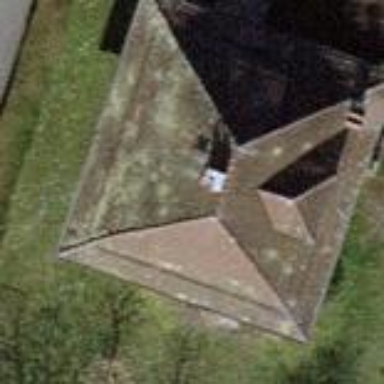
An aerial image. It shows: Apartment building with hipped roof.